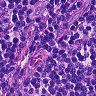
Metastatic tissue present: no